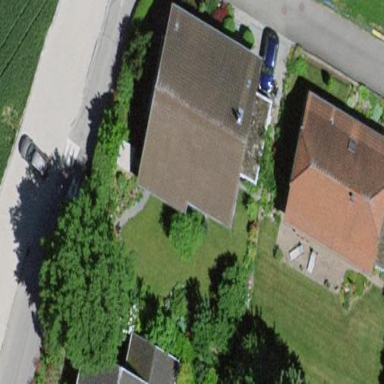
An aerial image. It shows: Residential building.